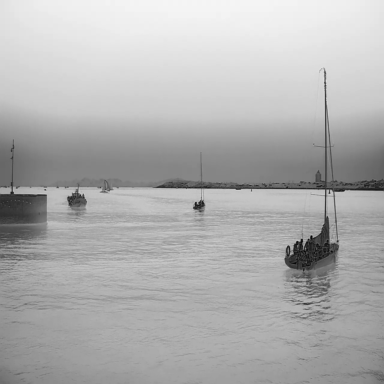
There are six objects shown in the infrared image, including three sailboats, a container_ship, and two bulk_carriers.